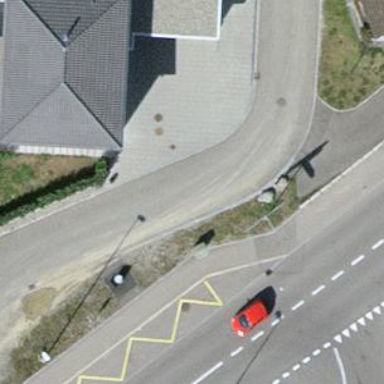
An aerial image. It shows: Power street cabinet.